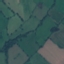
Label: Pasture